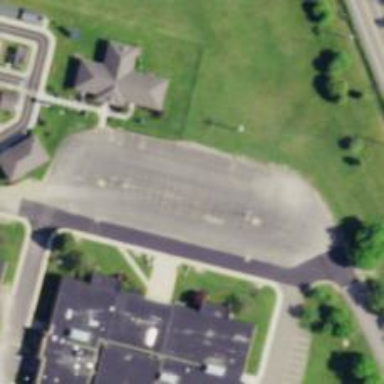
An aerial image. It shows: Parking space is available.